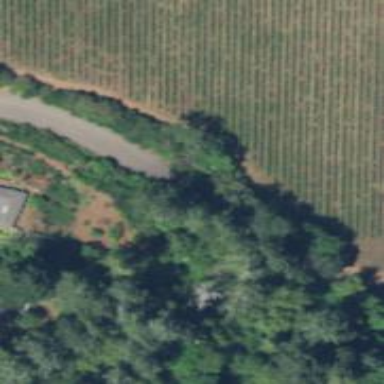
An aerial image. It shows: Vineyard growing grapes.